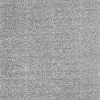
Atmospheric dust classification: dusty